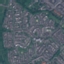
Land use / land cover class: Residential